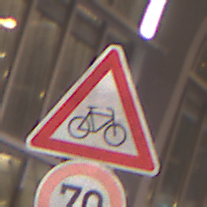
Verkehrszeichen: RadverkehrLinks
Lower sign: Geschwindigkeit70
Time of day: NotSpecified
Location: Indoor (Urban)
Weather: NotSpecified
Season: NotSpecified
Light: Artificial